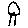
Label: tree